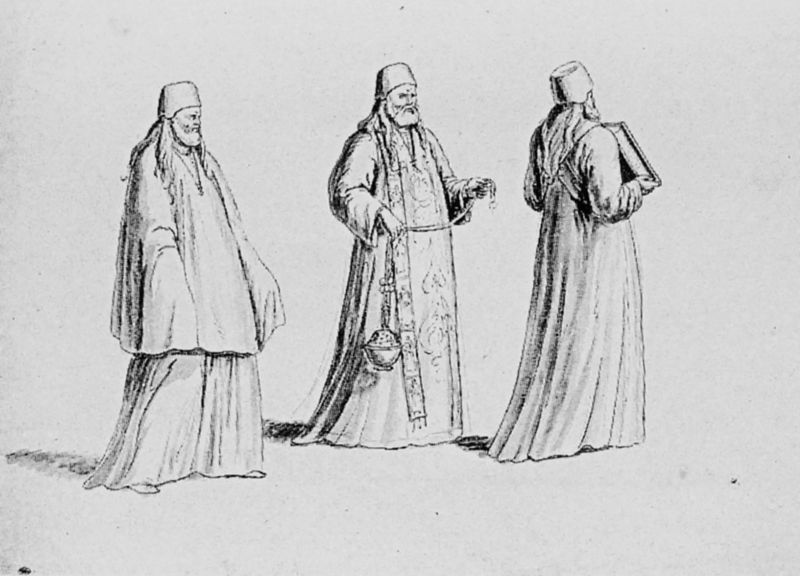
Titel: Orthodoxe Priester
Künstler: Jaques Carrey
Institution: Paris, Musée du Louvre
Schlagwörter: mann, schatten, umhang, hut, männer, zeichnung, haube, bart, bärte, kappe, mütze, bibel, kirche, gewand, haare, lange haare, drei, grafik, stola, buch, kreuz, stich, bleistift, talar, prister, priester, weihrauch, bischöfe, geistliche, mönche, prozession, sakral, weise, fes, feierlich, albe, orthodox, manner, dri, othodox, weihrauchbehälter